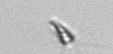
Label: Calciopappus